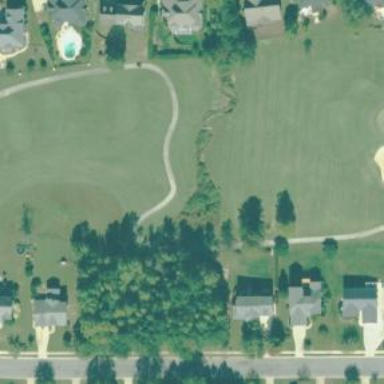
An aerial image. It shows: Path used for both walking and golf.